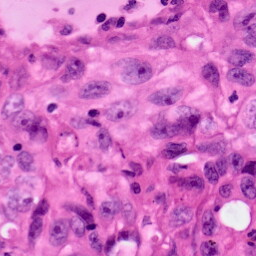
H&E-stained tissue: Lung